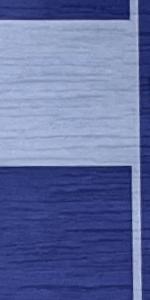
Label: Empty